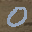
Label: 0